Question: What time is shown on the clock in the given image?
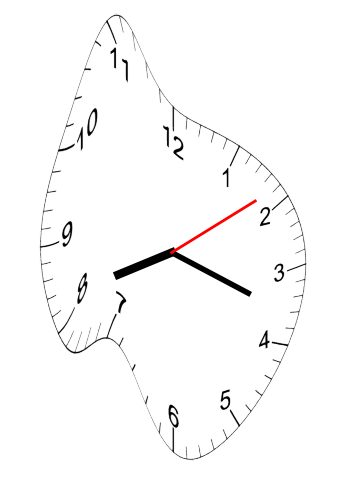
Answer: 08:18:09